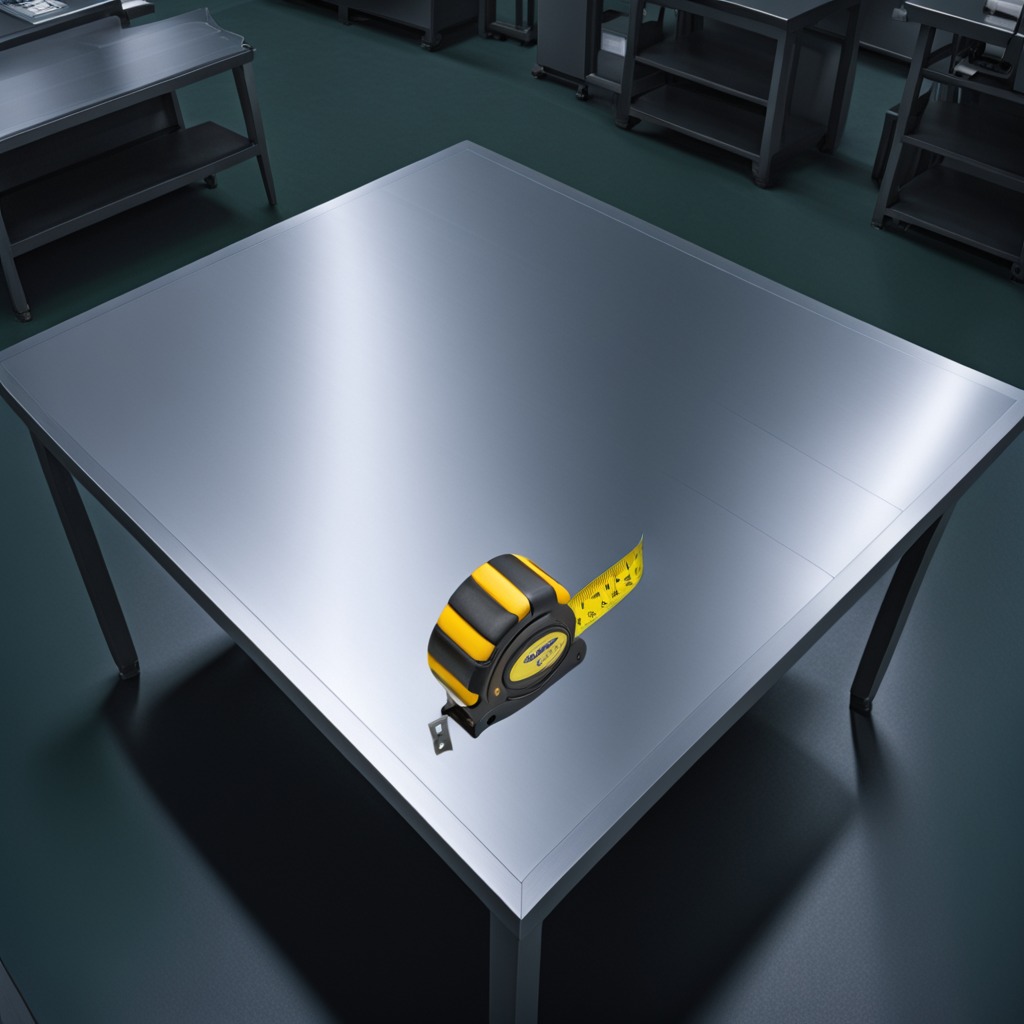
A measuring tape is lying on the tabletop.